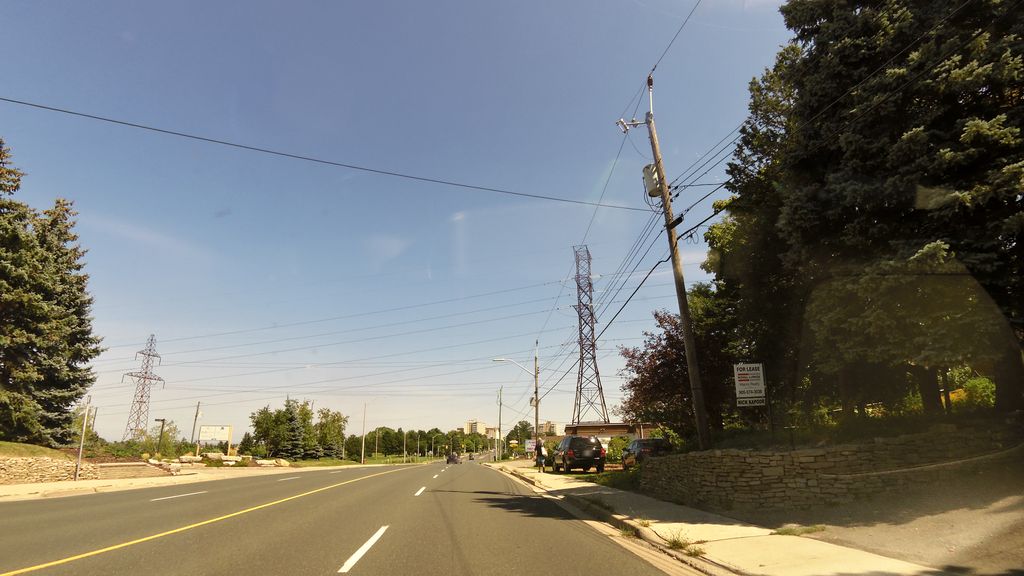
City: hamilton